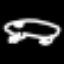
Label: frog